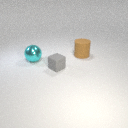
large brown rubber cylinder behind large cyan metal sphere